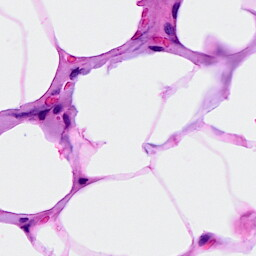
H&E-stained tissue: Breast